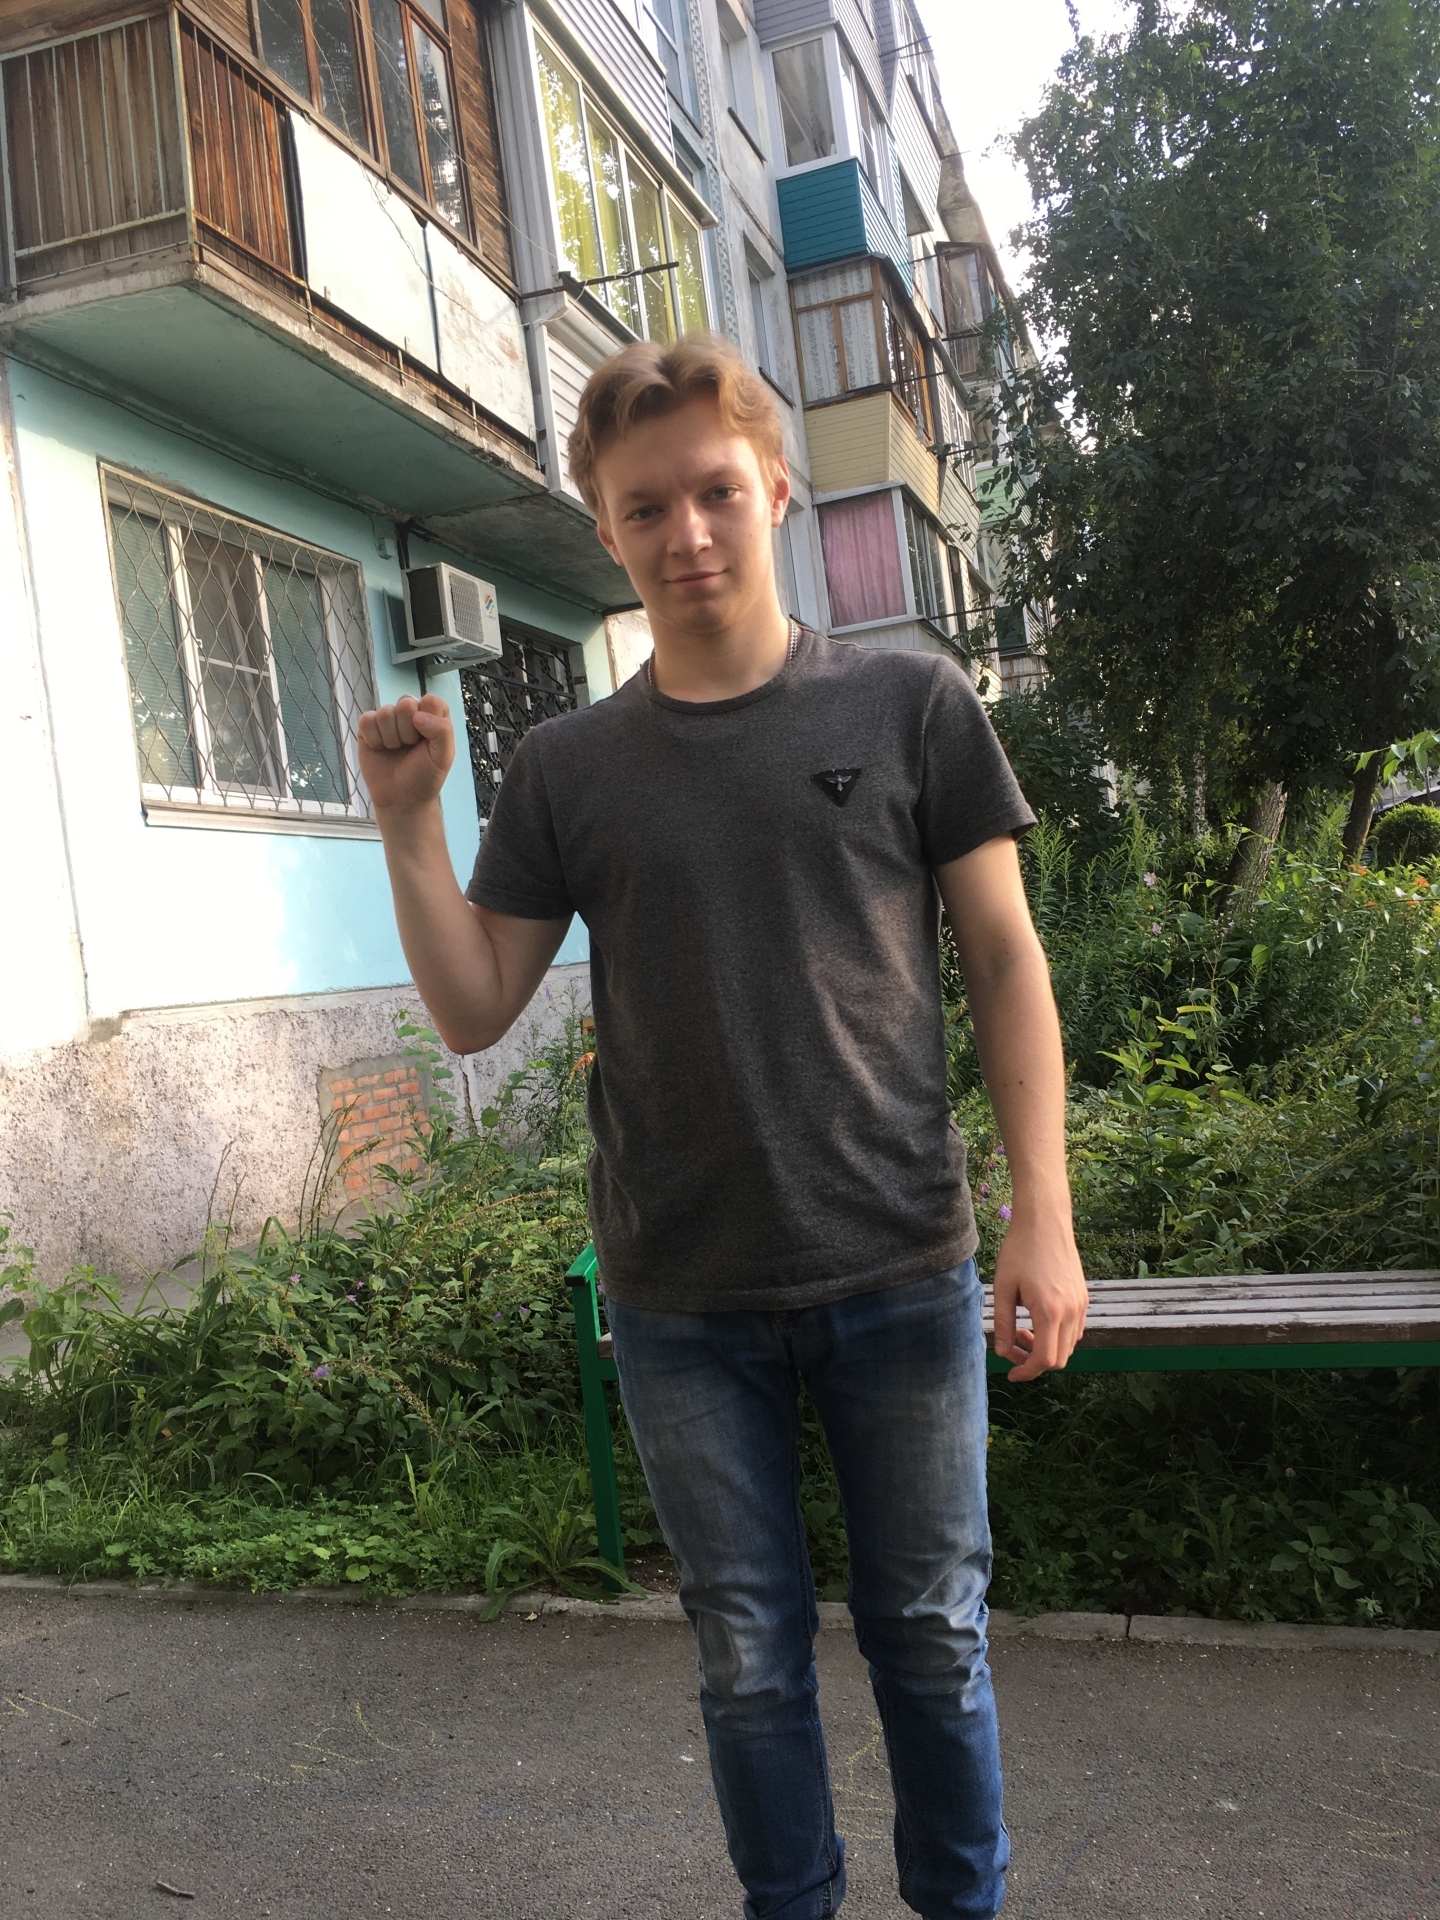
Label: clear